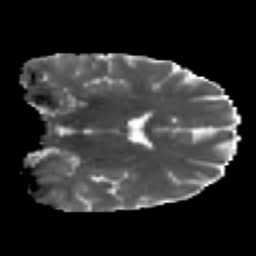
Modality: MD
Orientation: coronal
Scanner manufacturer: ge
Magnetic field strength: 3 T
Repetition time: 7.98 s
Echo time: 0.0701 s